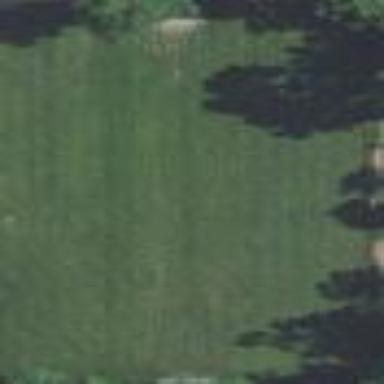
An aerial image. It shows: Soccer pitch with grass surface for leisure land.